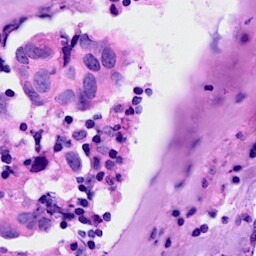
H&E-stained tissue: Breast